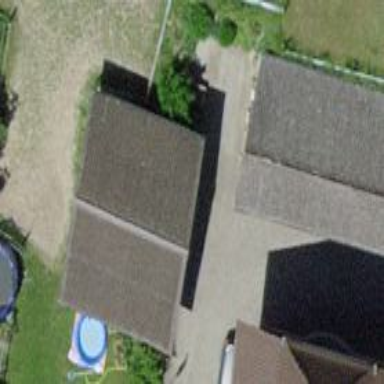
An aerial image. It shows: Garage building.